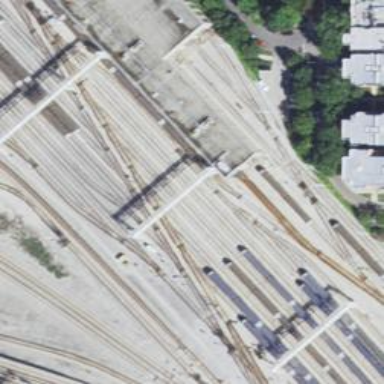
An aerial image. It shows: Electrified rail passing through service yard.